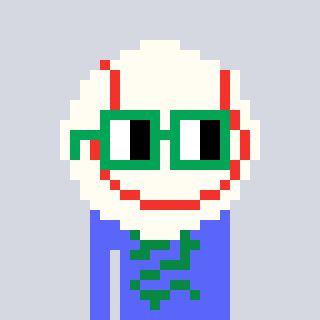
a pixel art character with square green glasses, a baseball ball-shaped head and a purple-colored body on a cool background